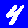
Digit: 4